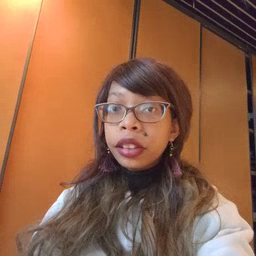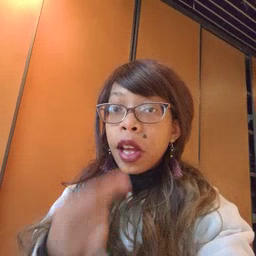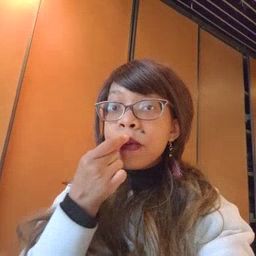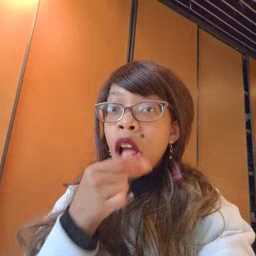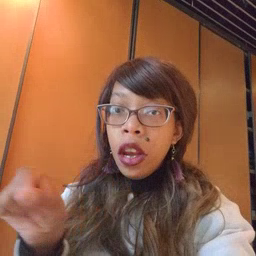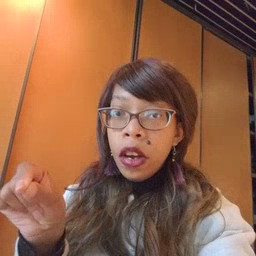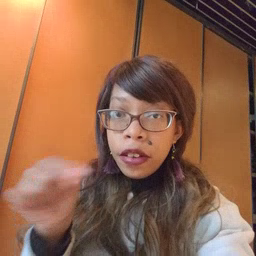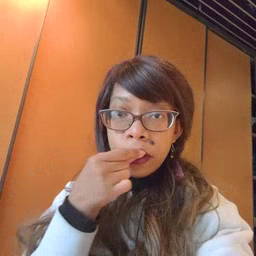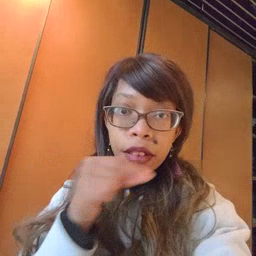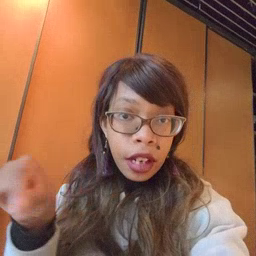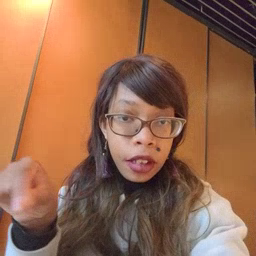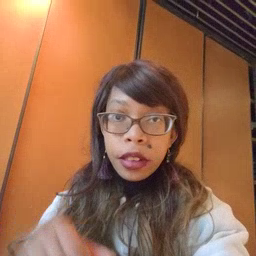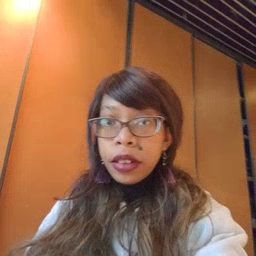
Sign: pencil